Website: apple
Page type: account-selection
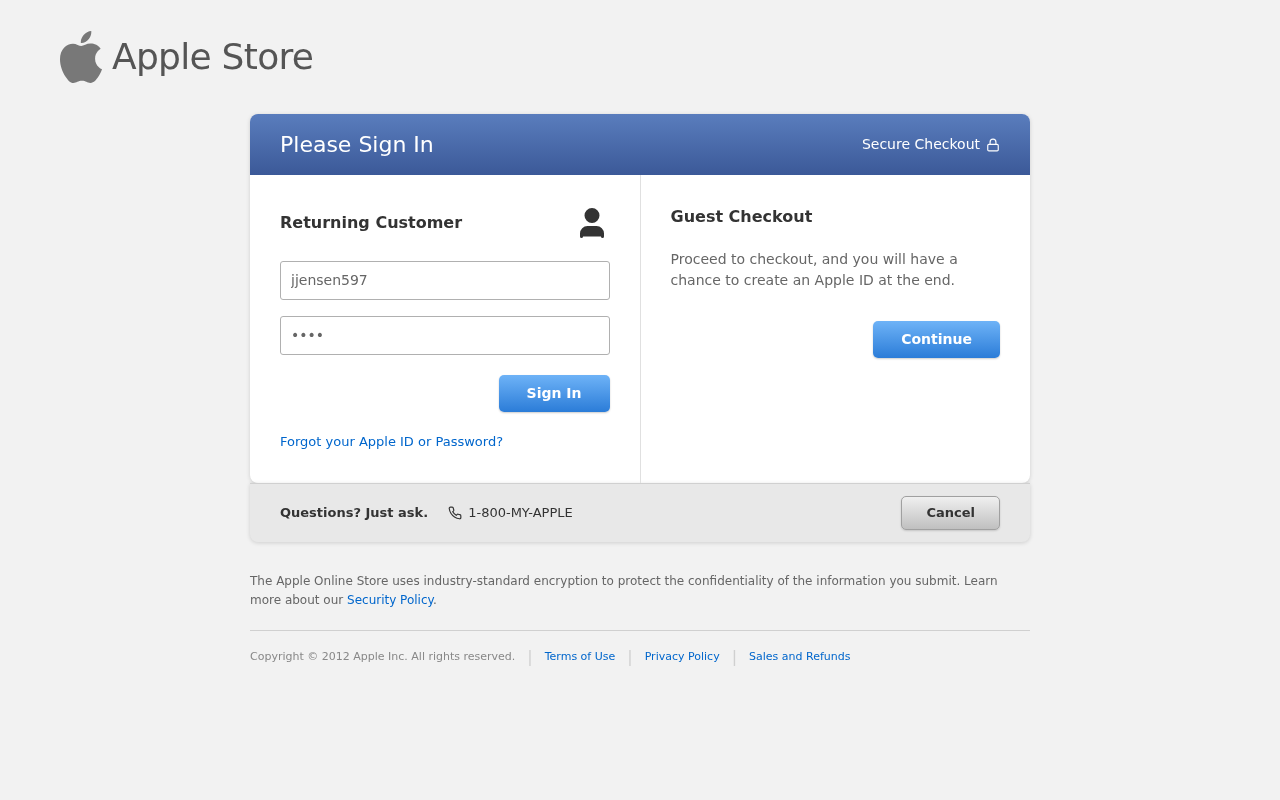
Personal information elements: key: PII_LOGIN_USERNAME
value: jjensen597